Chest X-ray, AP view. Patient: 40 years old, sex F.
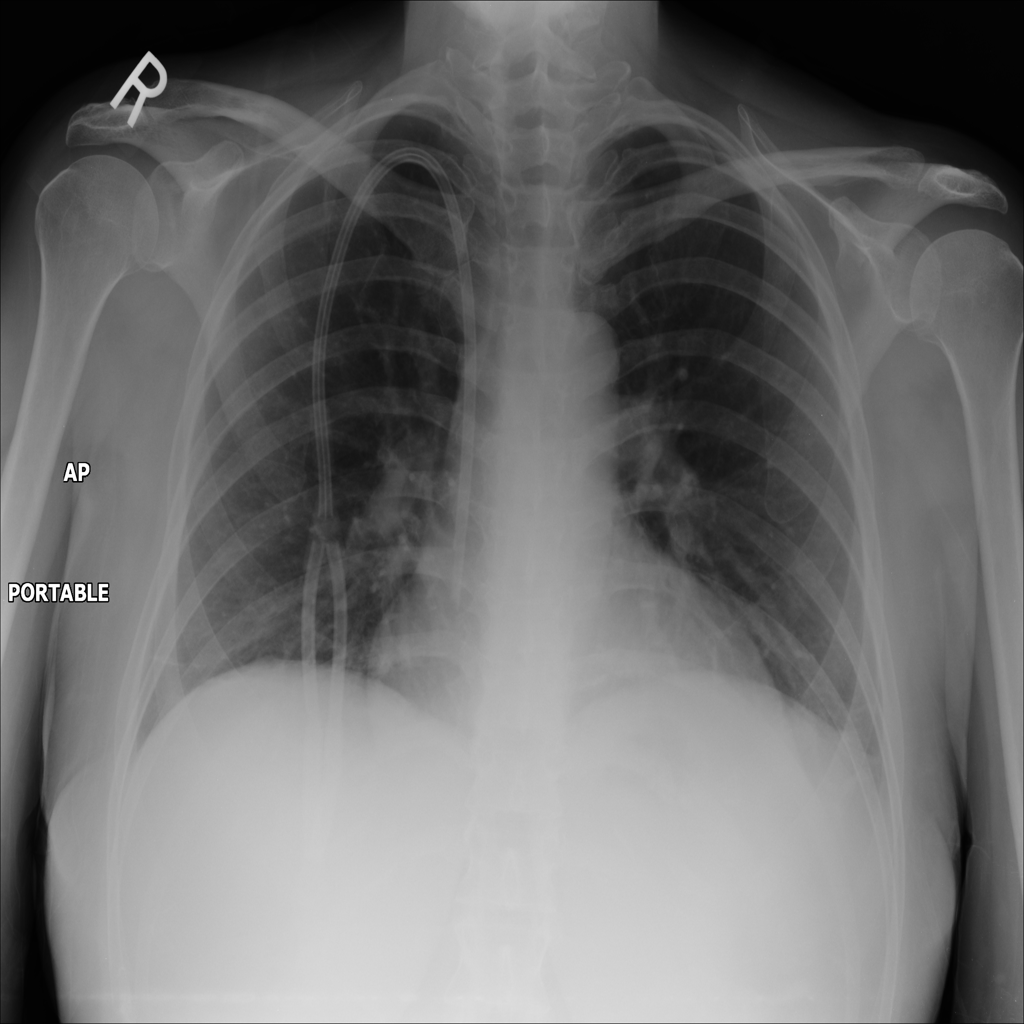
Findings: Atelectasis